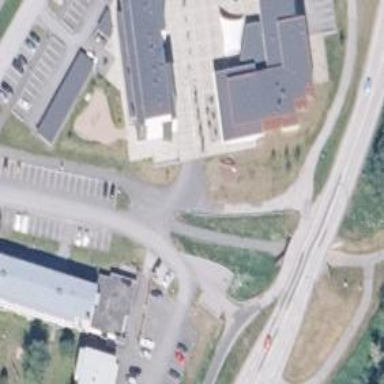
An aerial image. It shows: Asphalt cycleway.